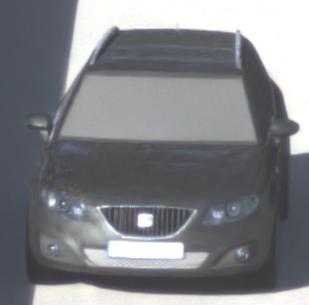
Make: SEAT
Model: Exeo ST 1.6
Detailed model: Exeo (3R) ST
Model produced from: 2010/05
Model produced until: 2010/08
Doors: 5
Color: gray
Road condition: dry road
Daytime: morning or afternoon
Contrast: low contrast